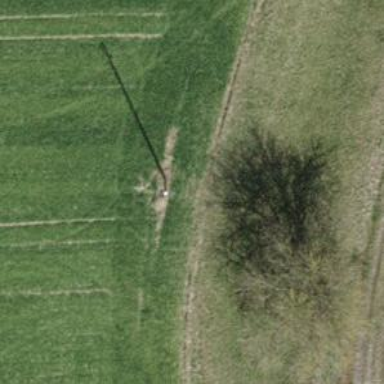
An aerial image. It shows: Minor power line.